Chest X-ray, PA view. Patient: 53 years old, sex M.
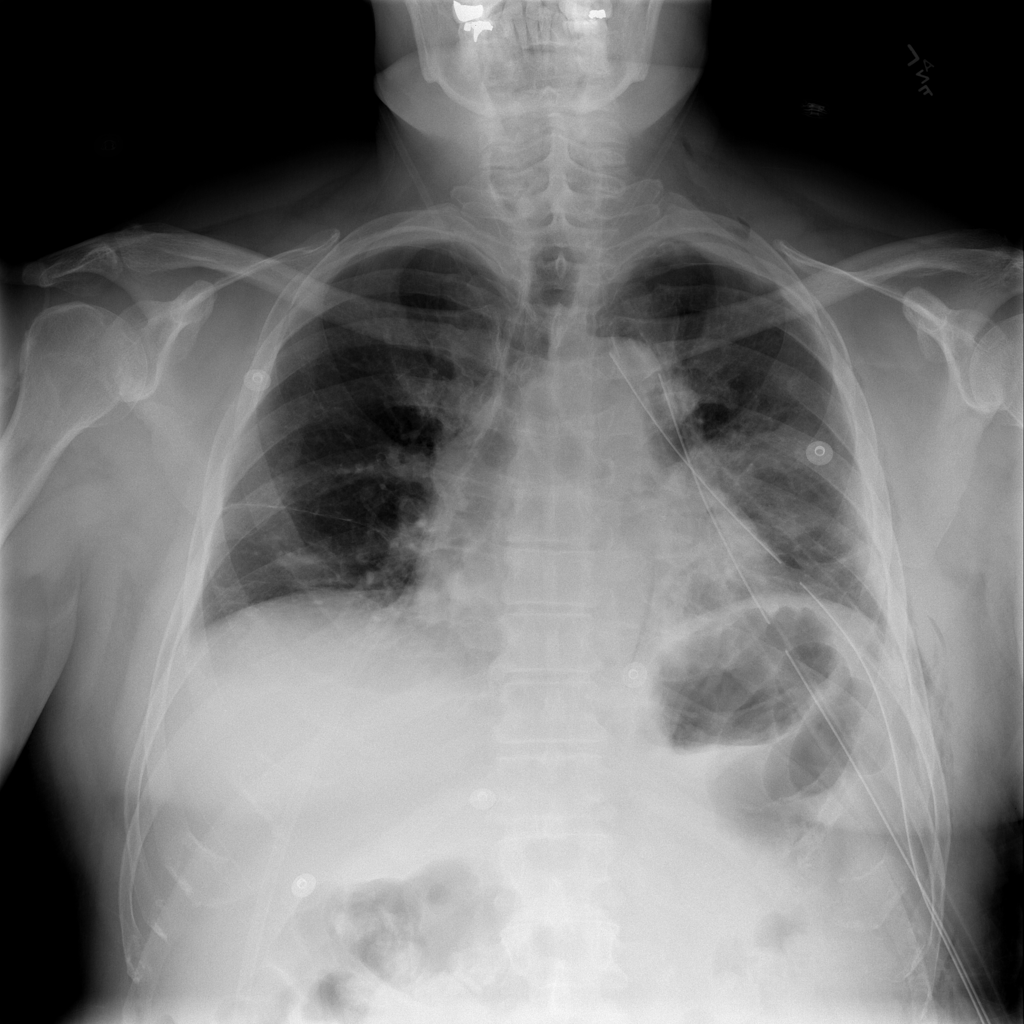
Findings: Atelectasis, Emphysema